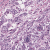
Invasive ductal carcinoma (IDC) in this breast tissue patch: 1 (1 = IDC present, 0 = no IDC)